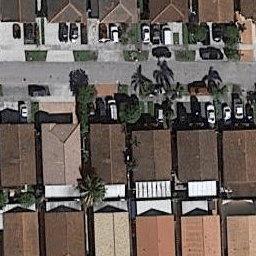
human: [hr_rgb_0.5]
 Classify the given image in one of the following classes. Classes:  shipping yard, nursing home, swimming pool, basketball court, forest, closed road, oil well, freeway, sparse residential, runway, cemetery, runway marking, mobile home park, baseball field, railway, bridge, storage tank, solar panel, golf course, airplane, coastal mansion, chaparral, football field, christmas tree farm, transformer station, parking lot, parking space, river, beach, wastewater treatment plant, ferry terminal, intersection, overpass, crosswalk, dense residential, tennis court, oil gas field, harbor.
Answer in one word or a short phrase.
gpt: dense residential